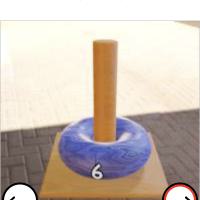
Task: sum
Answer: 6